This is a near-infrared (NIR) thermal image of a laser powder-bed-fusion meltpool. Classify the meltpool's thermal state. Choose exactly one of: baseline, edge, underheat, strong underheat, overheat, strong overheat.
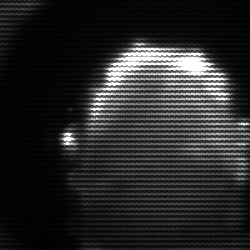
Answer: baseline